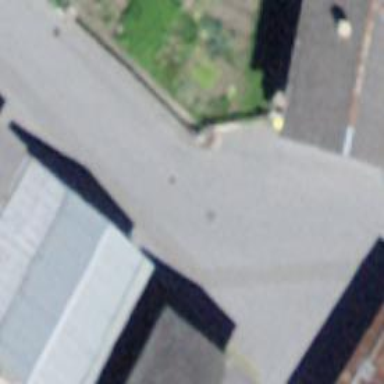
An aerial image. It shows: Post box is visible.